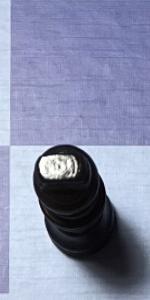
Label: King_Black